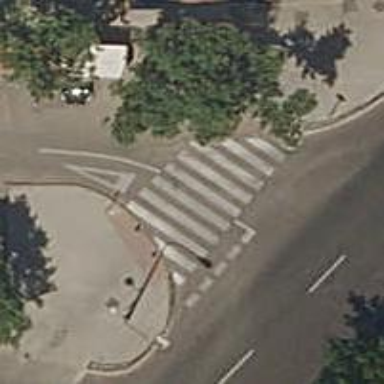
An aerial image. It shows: Uncontrolled crossing on the road.